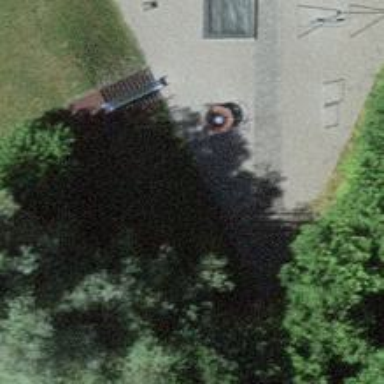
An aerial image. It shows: Playground area for leisure land.